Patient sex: M
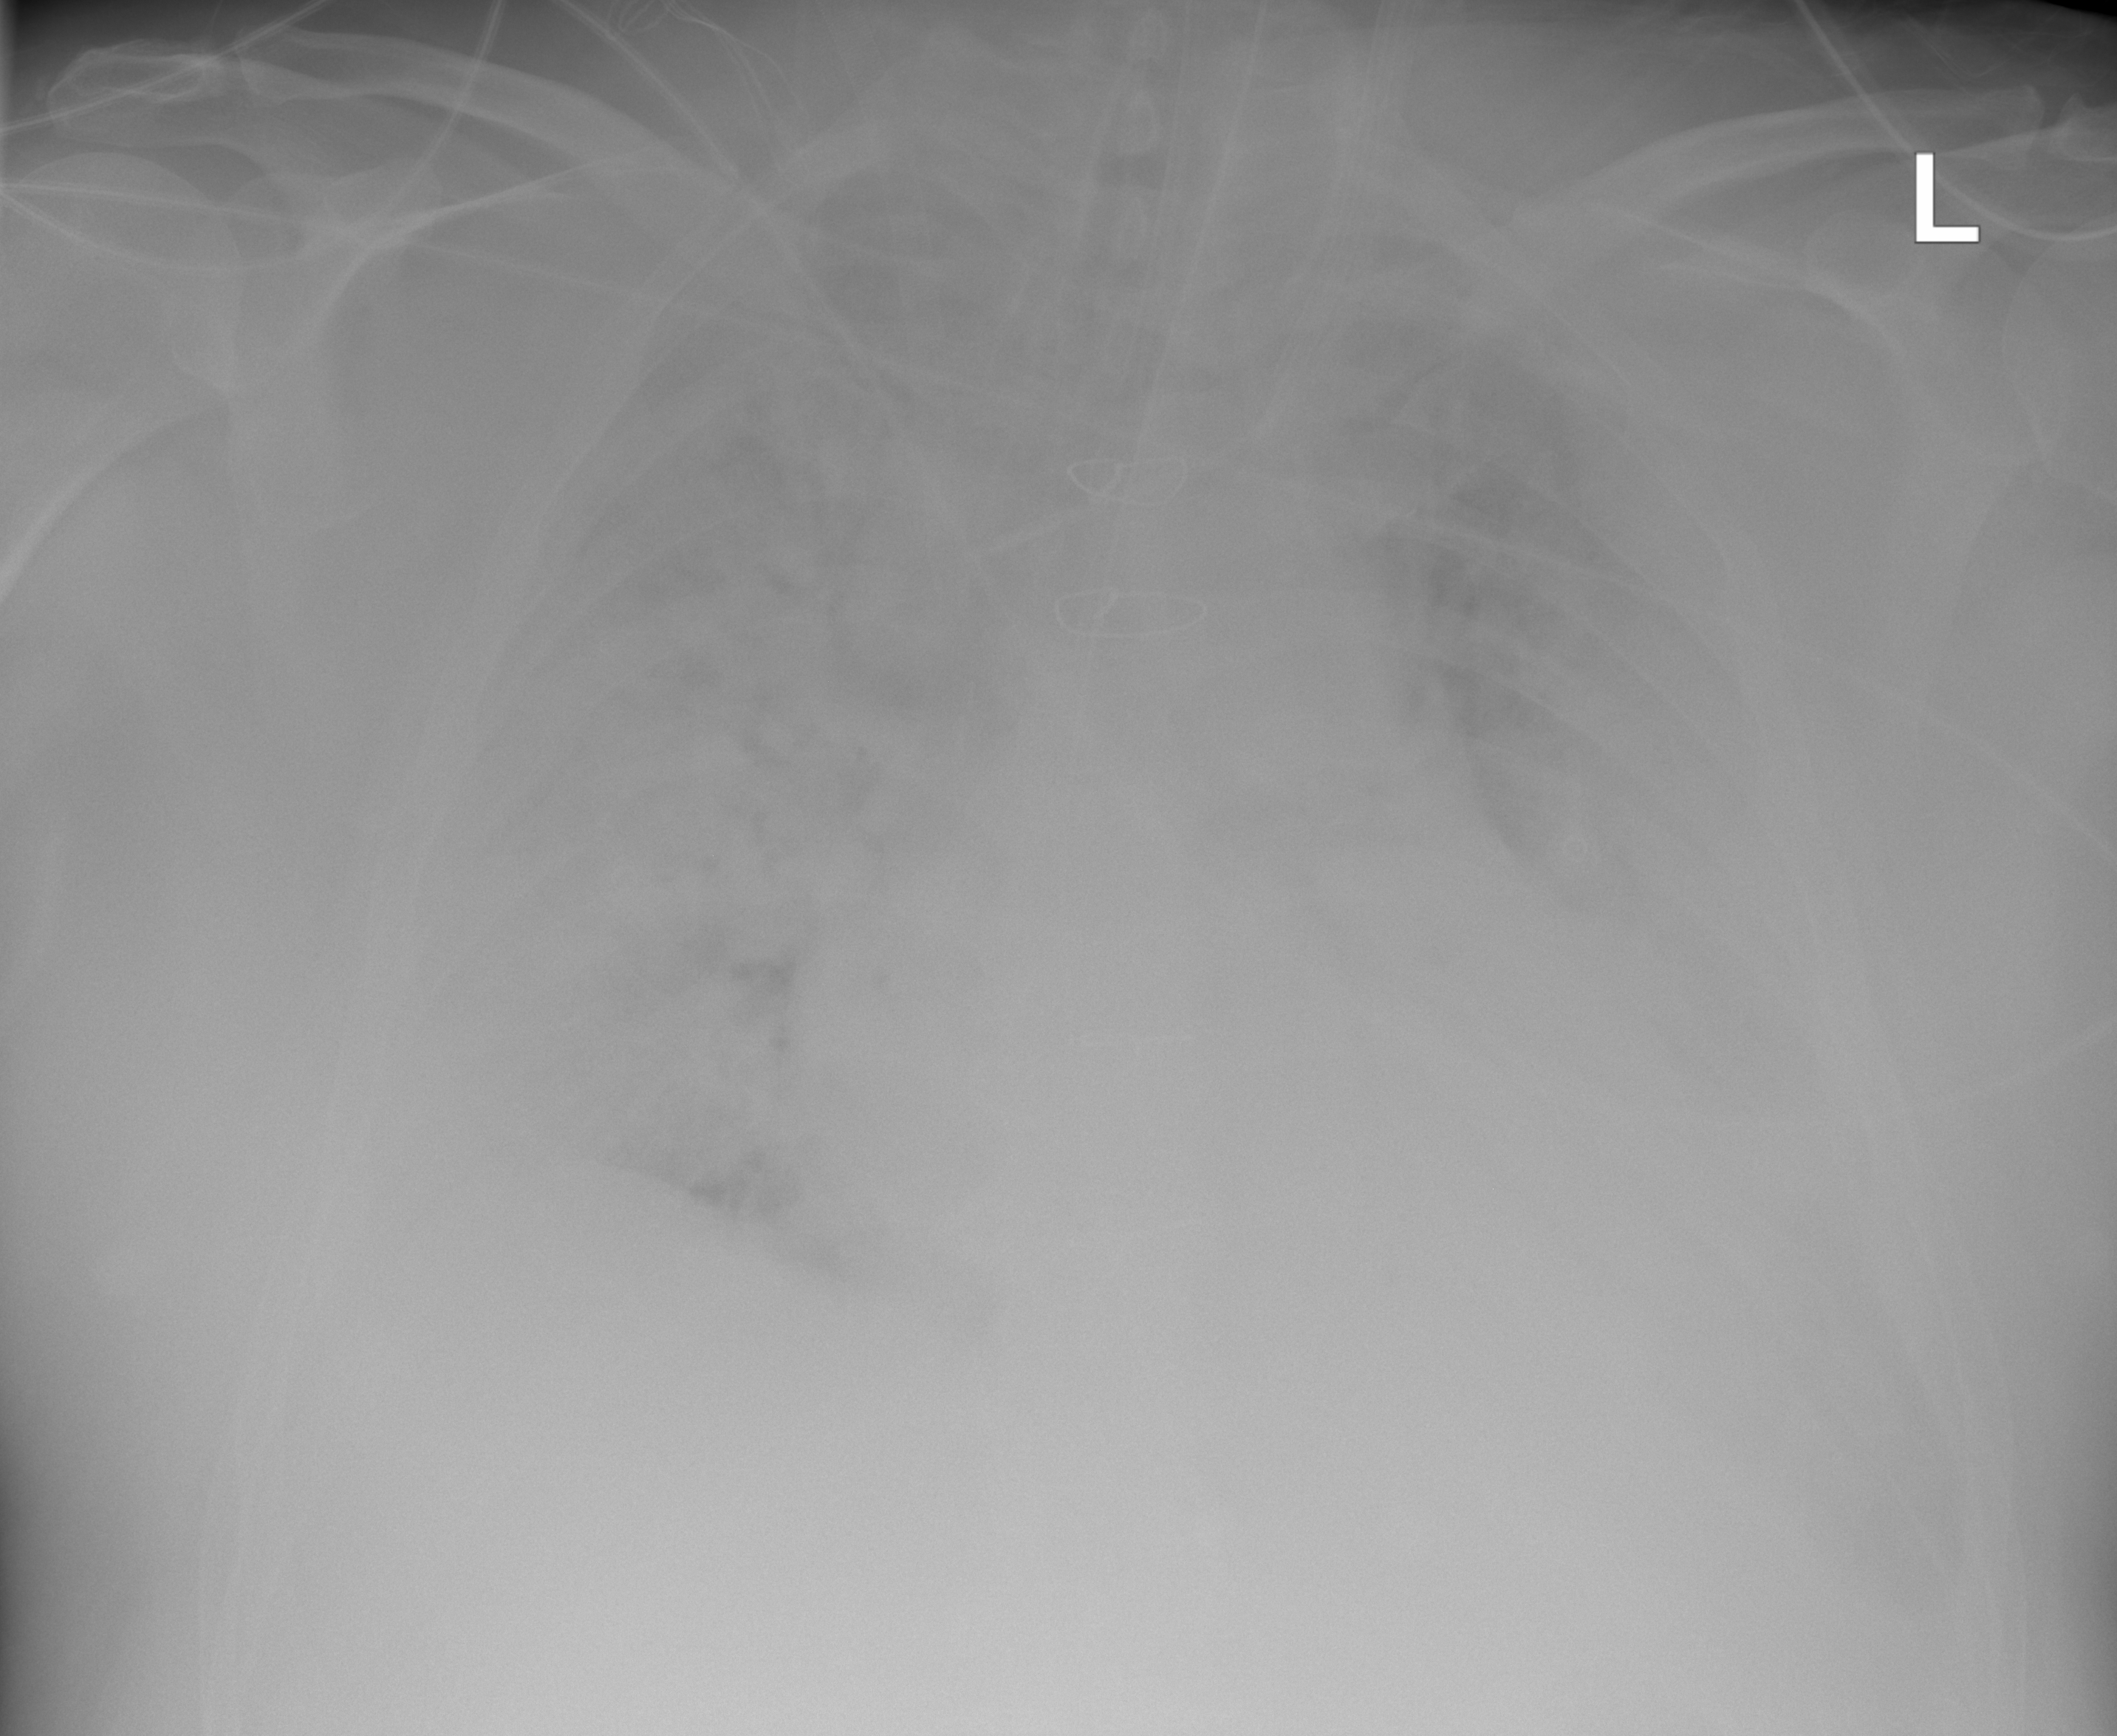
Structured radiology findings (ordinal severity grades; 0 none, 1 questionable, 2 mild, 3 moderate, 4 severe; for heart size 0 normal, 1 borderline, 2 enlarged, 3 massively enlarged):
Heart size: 0
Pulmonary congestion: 0
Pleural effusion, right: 0
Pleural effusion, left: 2
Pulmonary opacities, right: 4
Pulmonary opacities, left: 4
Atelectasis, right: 4
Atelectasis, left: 4